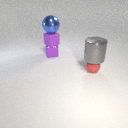
small purple metal cube below large blue metal sphere